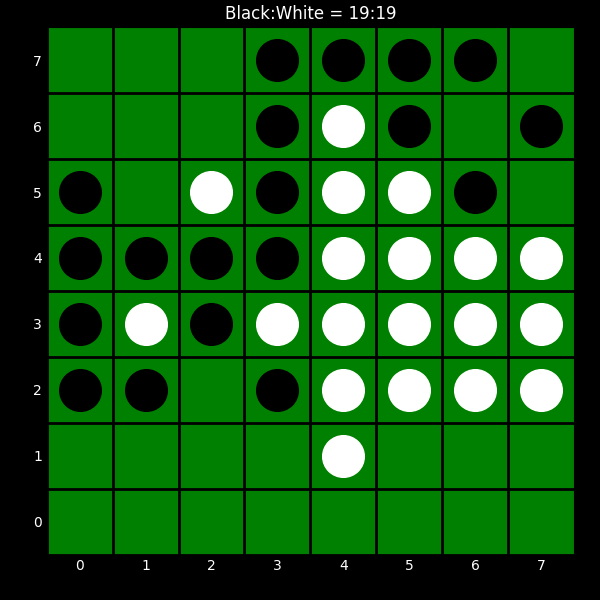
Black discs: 19
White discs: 19